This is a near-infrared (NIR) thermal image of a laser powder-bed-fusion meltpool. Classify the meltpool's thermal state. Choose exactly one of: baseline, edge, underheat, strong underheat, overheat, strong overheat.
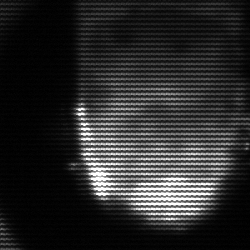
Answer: baseline